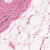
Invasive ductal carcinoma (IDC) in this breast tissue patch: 0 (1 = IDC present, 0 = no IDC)